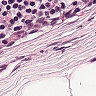
Metastatic tissue present: no